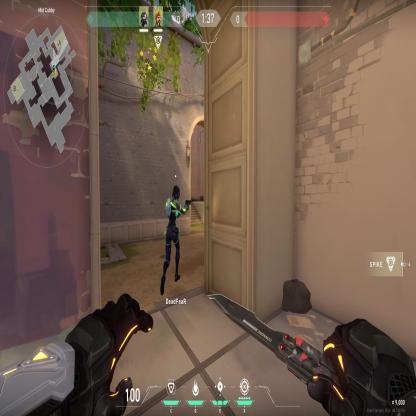
Label: teammate